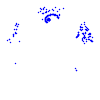
Particle: kaon